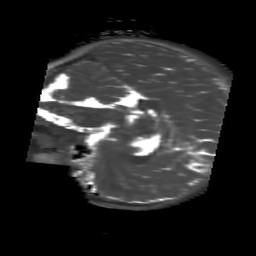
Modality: T2map
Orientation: sagittal
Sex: female
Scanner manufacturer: siemens
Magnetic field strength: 3 T
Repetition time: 4 s